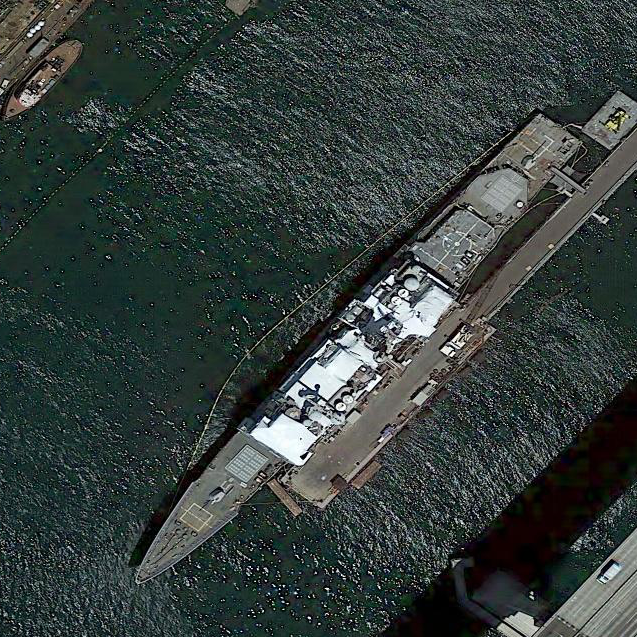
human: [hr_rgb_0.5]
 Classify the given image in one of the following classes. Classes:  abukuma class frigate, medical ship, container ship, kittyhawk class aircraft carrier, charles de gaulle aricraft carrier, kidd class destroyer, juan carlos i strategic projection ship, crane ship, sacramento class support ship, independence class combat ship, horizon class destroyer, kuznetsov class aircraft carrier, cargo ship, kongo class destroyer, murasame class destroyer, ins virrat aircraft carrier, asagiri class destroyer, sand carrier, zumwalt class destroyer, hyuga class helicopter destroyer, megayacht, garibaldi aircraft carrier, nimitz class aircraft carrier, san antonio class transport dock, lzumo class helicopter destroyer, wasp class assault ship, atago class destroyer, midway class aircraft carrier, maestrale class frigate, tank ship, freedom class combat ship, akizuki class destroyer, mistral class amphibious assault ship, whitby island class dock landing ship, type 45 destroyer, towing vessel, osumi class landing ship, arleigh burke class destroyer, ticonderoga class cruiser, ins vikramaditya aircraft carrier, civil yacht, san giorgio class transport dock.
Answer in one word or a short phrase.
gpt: Ticonderoga class cruiser